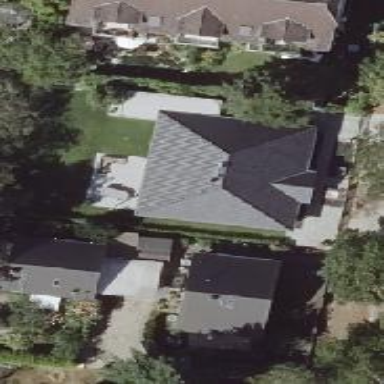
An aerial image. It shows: Detached building with hipped roof.